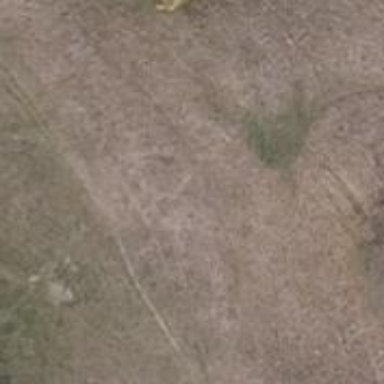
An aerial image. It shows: Path with grass surface. The track type is grade 5.